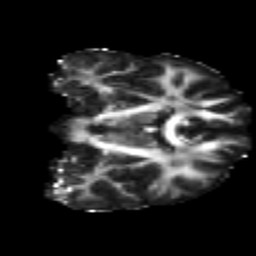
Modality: FA
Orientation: coronal
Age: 18
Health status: ill
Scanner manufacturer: philips
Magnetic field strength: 3 T
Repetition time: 9 s
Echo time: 0.127 s